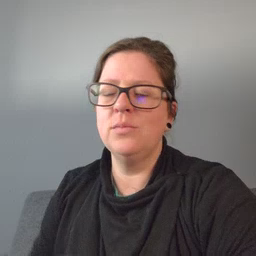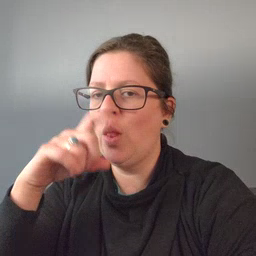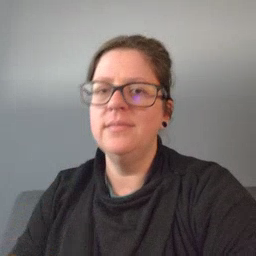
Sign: doll